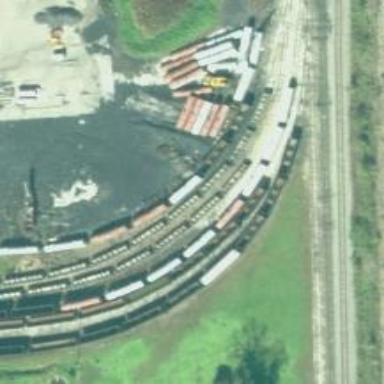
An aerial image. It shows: Rail spur service.